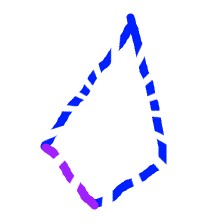
Shape: kite